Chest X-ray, PA view. Patient: 43 years old, sex M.
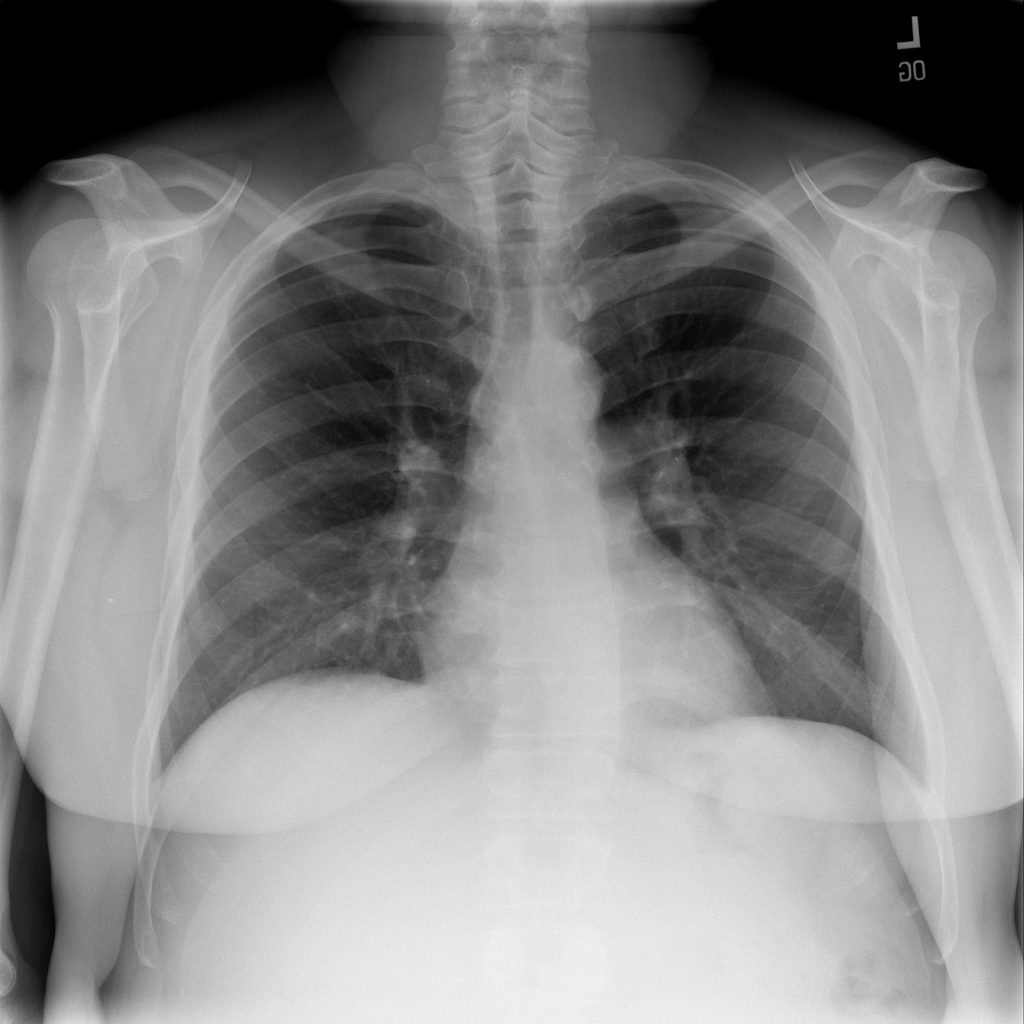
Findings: Fibrosis